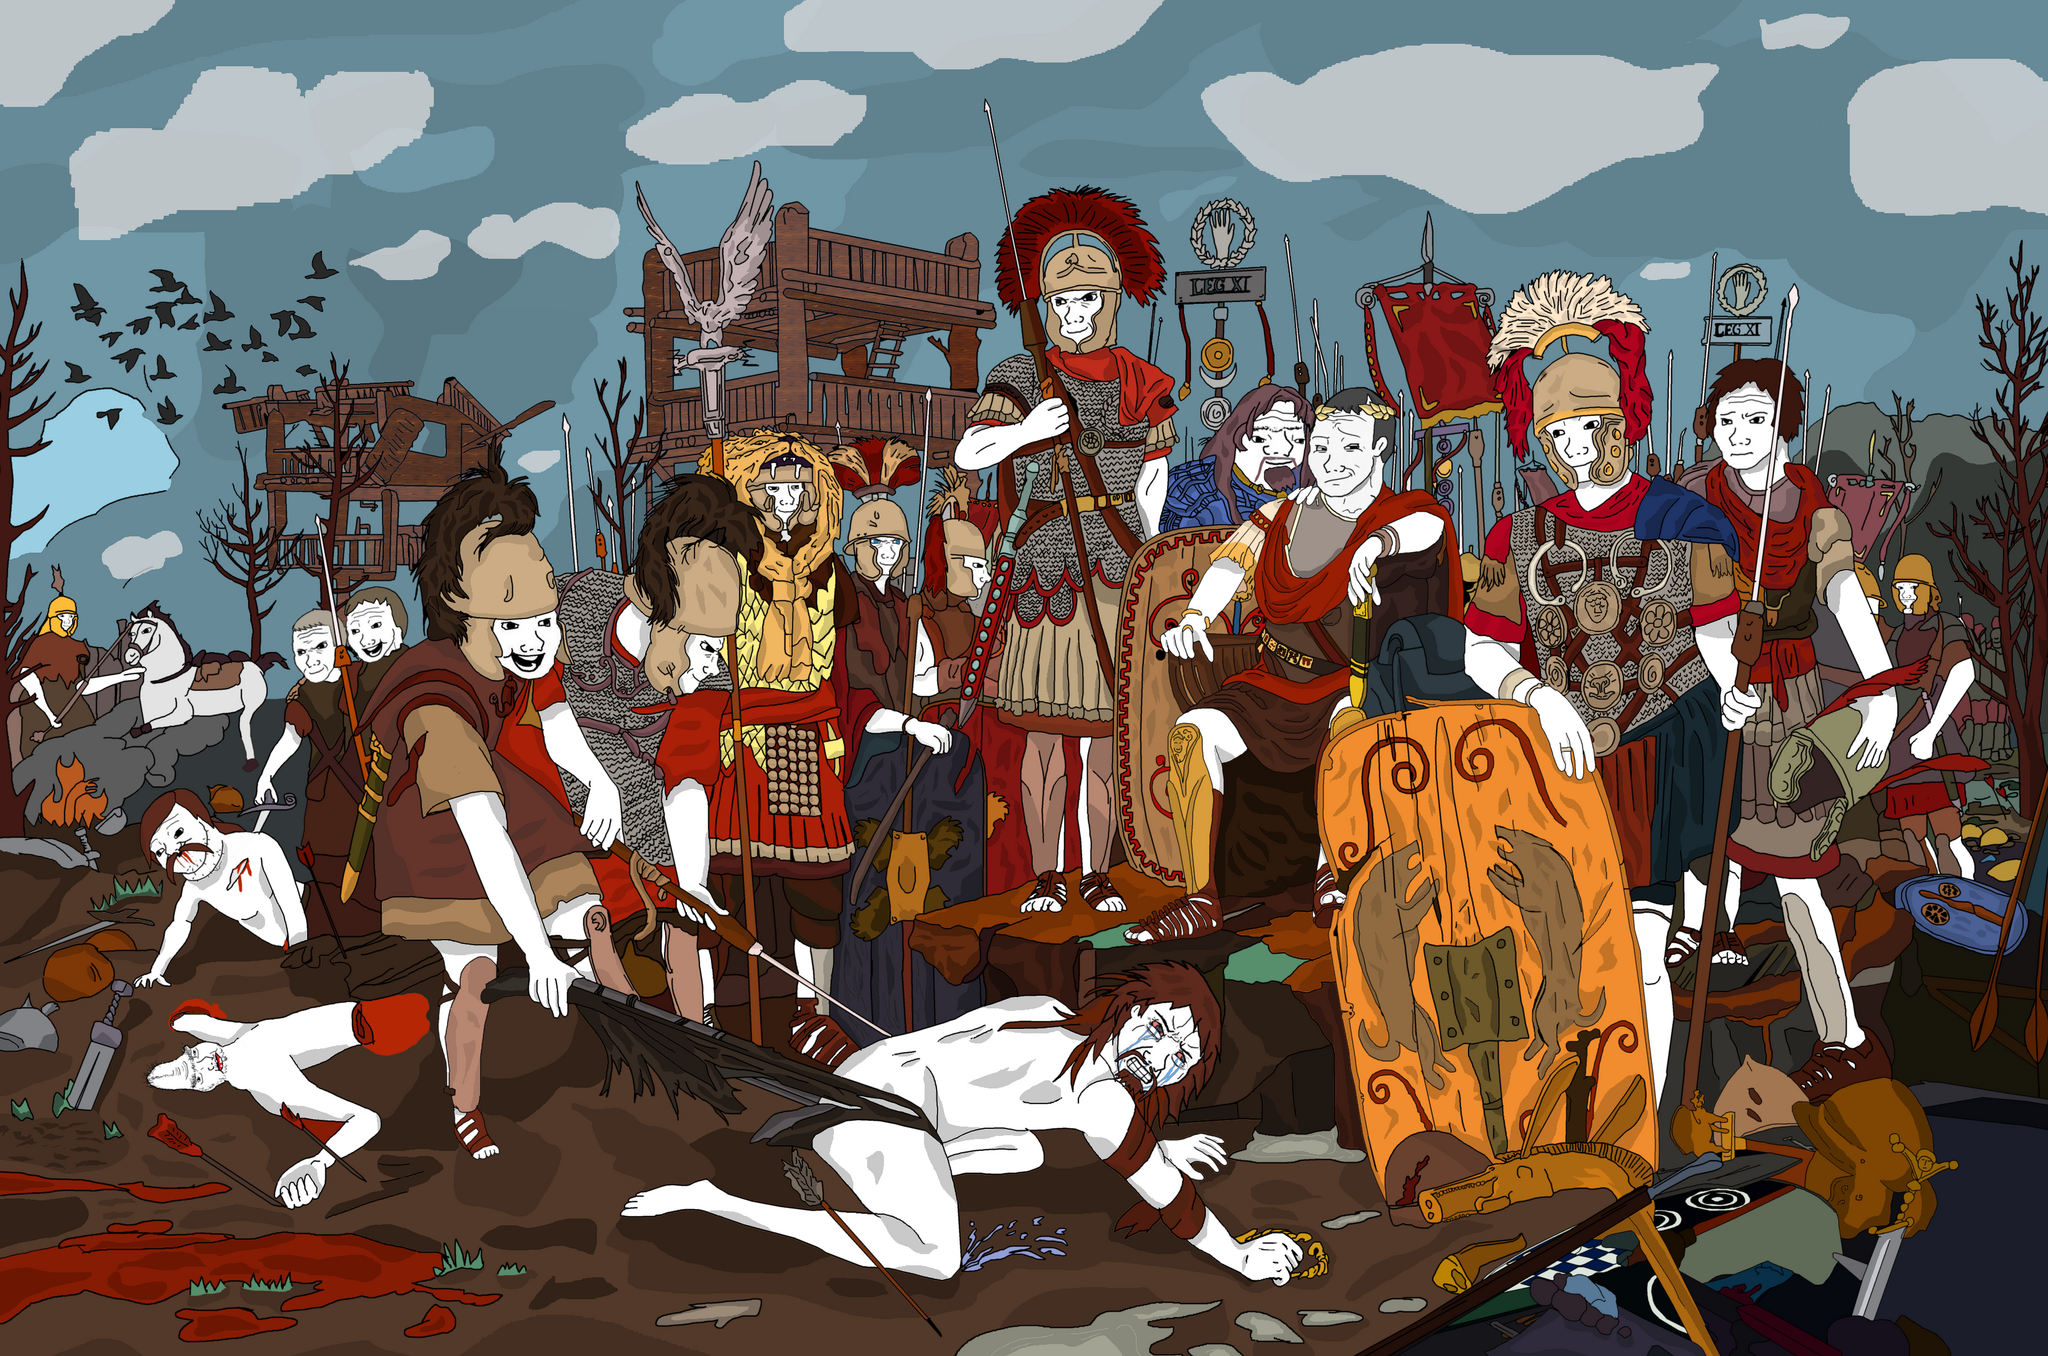
Label: 5_Wojak_with_Background